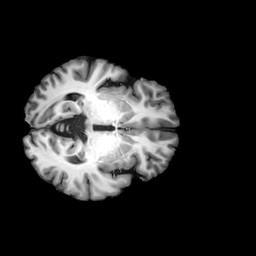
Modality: T1w
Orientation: axial
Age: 33
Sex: female
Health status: ill